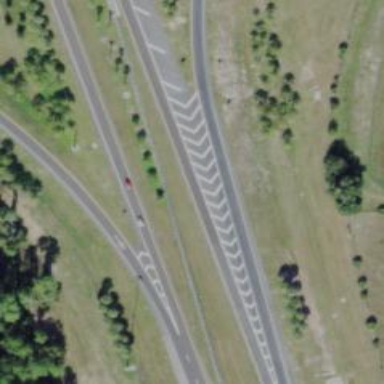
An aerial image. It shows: Motorway link with asphalt surface. The junction type is trumpet.